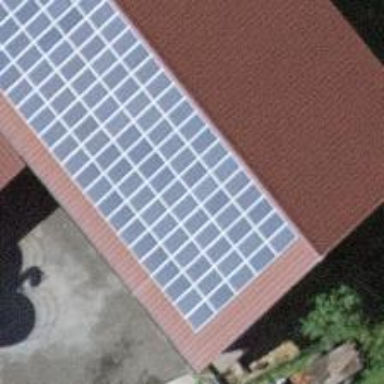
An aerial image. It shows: Solar power generator.